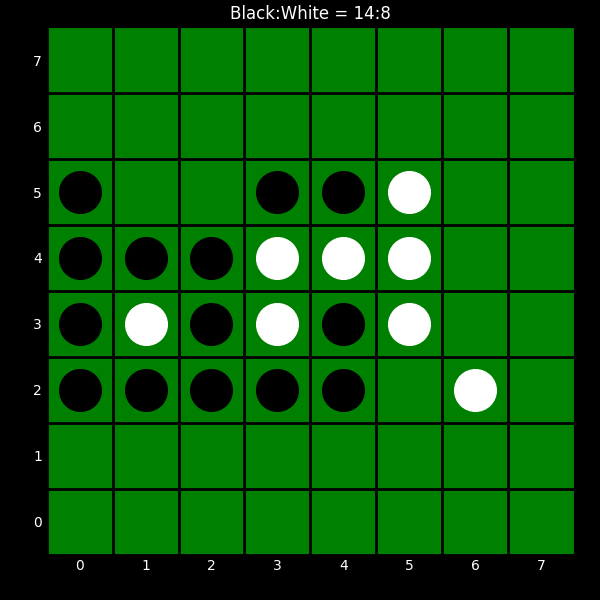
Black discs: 14
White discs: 8